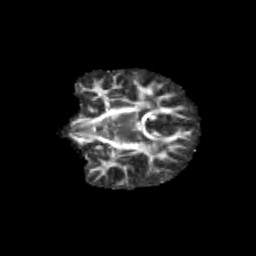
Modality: FA
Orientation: coronal
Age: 9
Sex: female
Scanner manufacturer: siemens
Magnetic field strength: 3 T
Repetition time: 3.8 s
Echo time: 0.07 s